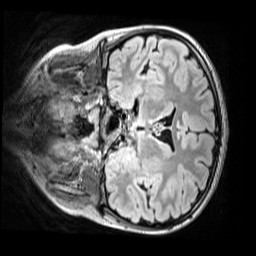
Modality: FLAIR
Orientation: coronal
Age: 10
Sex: female
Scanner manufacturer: siemens
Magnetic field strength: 3 T
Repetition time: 5 s
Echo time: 0.388 s